Question: I am working on a project to build an assessment leader board for a learning centre. I've got a table that looks like this

I am trying to write a query which will select all from the table by CLASS, within DATE range, add score per individual STUDENT_ID and then order in descending order by the added score to create the leader board. I've read a little on sub queries but can't quite understand the examples or exactly how they work, I also think I would need a SELECT DISTINCT student_id in my query but my knowledge here is also limited as I have only used it once.
Anyway this is what I have so far.
'''
$classcheck = mysql_query("SELECT *
FROM assessment
WHERE class = '$class_info'
order by score DESC")
or die(mysql_error());
if(mysql_num_rows($classcheck) > 0){
while($row = mysql_fetch_array($classcheck)){
if(strtotime($row["date"]) > strtotime($fromdate) && strtotime($row["date"]) < strtotime($todate)){
echo $row['score'].'<p>';
}
}
}
'''
But I need it to add SCORE and order by the added SCORE in the query somewhere which I cannot achieve with what I have written.
I know should start using PDO rather than mysql_query, knowledge limited again and I am running out of time. All feedback would be greatly appreciated. OH, and the score is really a percentage.
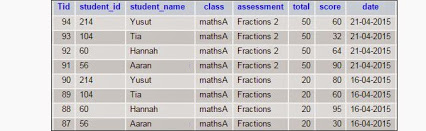
Answer: You don't need a subquery, you just need 'SUM' and 'GROUP BY' to total the scores by student, and a 'WHERE' clause to restrict the dates.
'''
SELECT student_name, SUM(score) AS total_score
FROM assessment
WHERE date BETWEEN '$fromdate' AND '$todate'
AND class = '$class_info'
GROUP BY student_id
ORDER BY total_score DESC
'''